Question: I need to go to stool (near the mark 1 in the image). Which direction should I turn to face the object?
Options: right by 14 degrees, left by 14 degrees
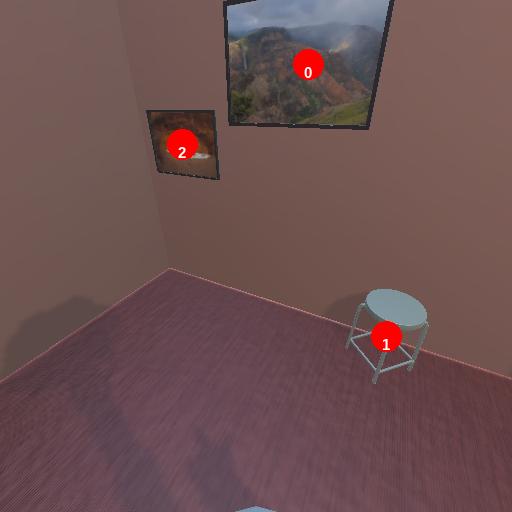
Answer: right by 14 degrees